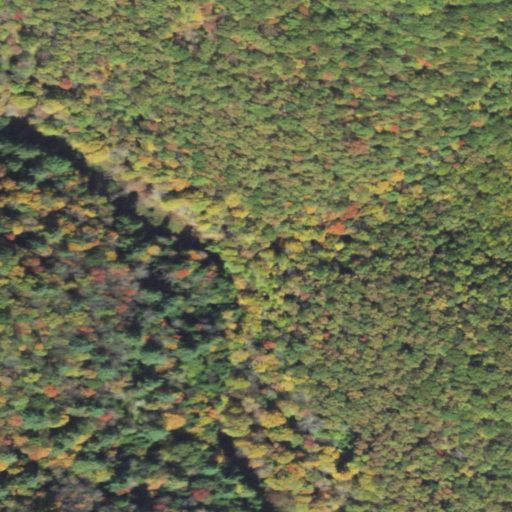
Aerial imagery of valley in Pennsylvania named Eightmile Dam Hollow containing deciduous forest, mixed forest, and evergreen forest